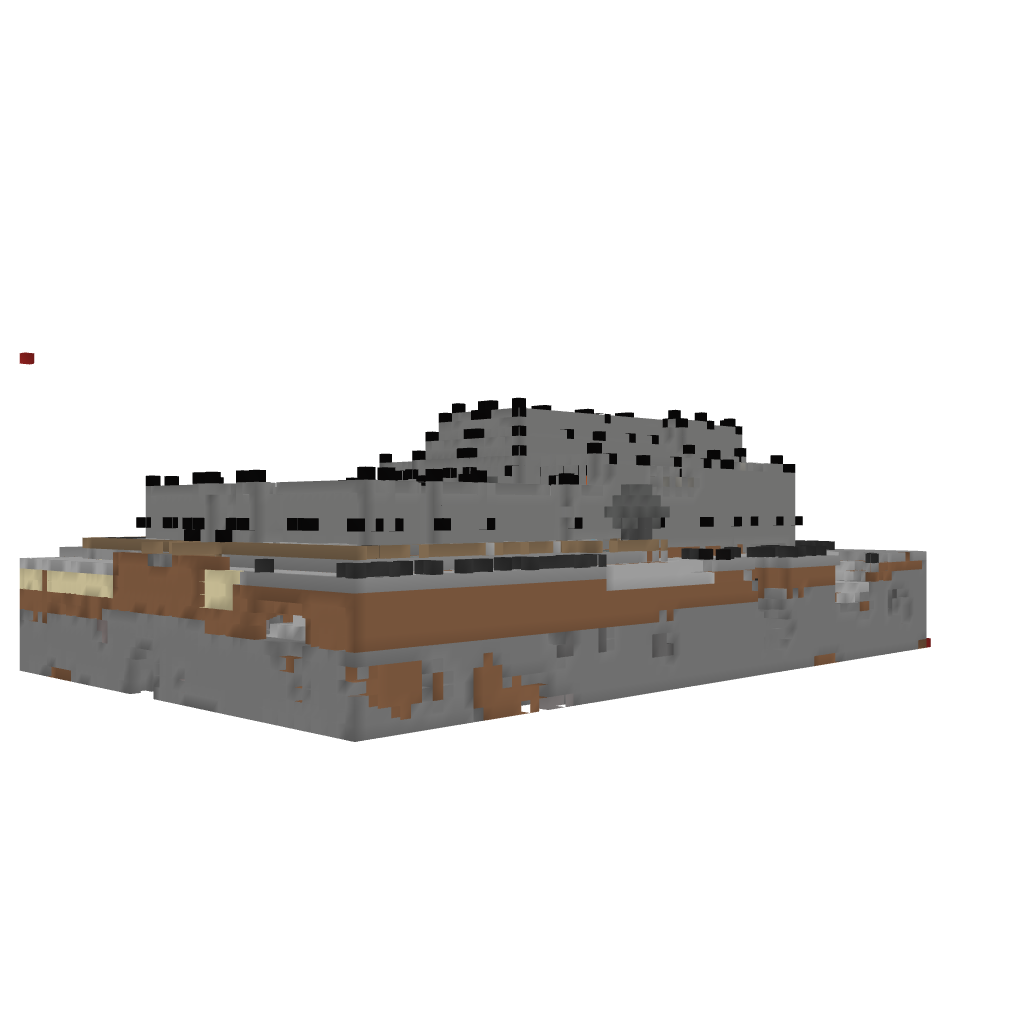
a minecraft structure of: Hyrule Castle - Link to the Past